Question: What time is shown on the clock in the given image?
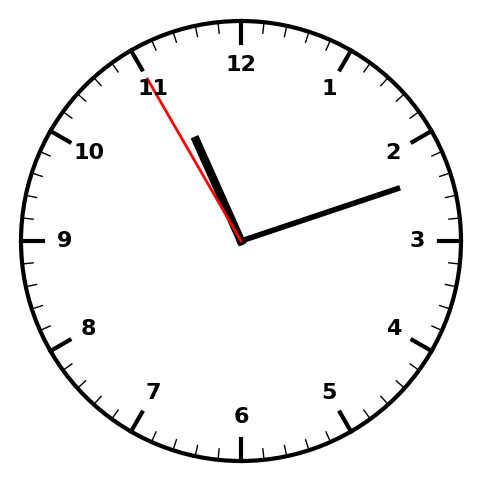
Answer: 11:11:55